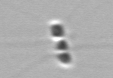
Label: Chaetoceros